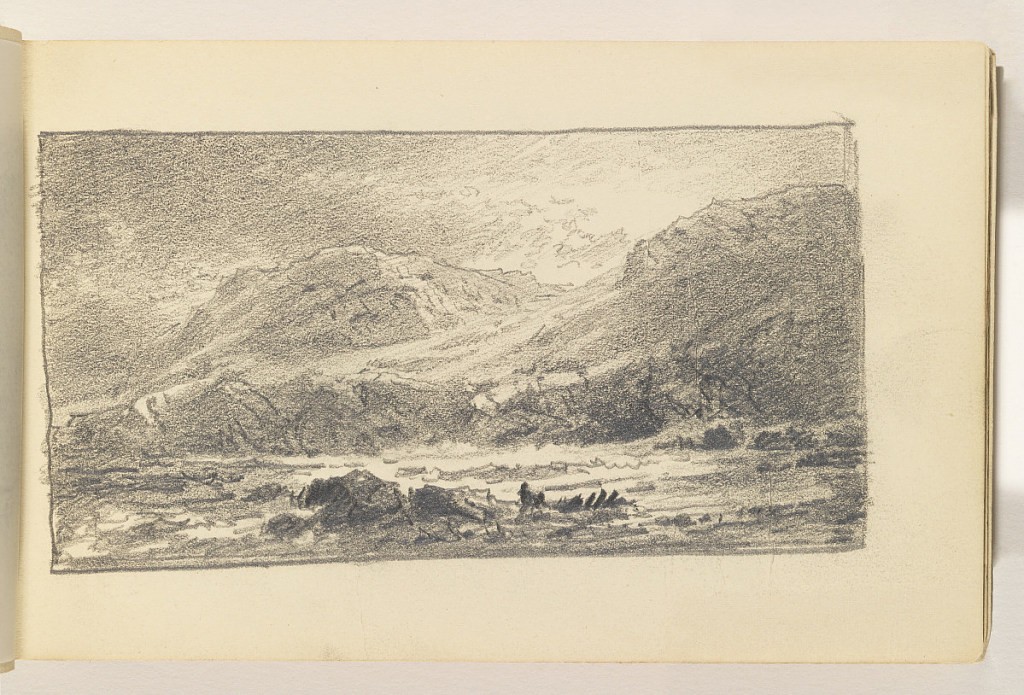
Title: Choppy Ocean with Rocks and Mountainous Cliffs
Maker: William Trost Richards, American, 1833–1905
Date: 1885–90
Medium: Graphite on cream wove paper, bound
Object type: Sketchbook folio
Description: Ocean in foreground with dark rocks at center. In distance across horizon, tall mountainous cliffs.